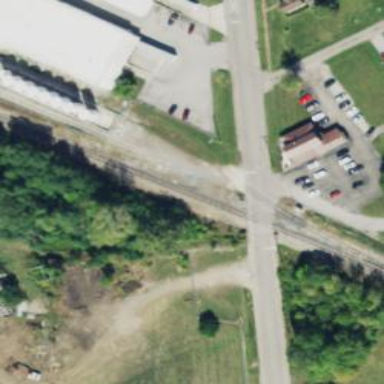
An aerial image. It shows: Railway spur service.